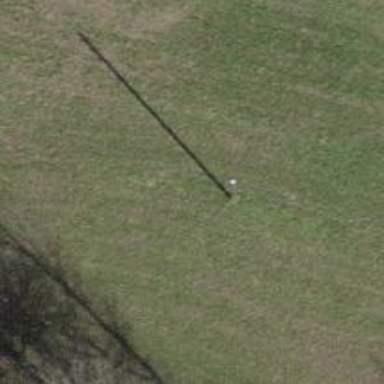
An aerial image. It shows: Minor power line.